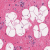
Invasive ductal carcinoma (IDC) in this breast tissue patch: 0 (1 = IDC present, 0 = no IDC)